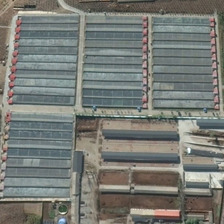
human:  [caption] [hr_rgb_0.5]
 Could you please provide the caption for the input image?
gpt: a large building in an industrial area .

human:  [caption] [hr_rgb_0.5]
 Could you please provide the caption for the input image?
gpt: a large building in an industrial area .

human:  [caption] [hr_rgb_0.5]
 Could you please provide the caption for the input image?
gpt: a large building in an industrial area .

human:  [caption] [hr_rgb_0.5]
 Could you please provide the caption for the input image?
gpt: a large building in an industrial area .

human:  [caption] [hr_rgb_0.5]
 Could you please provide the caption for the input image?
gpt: a large building in an industrial area .